Question: In SQL Server 2008 R2 Management Studio, I have set my database to be full-text indexed and ran the command
'''
EXEC sp_fulltext_database 'enable'
'''
along with creating a catalog. When I open the table design mode, and right click the 'Primary Key', then click 'Full-Text Indexes' in the context menu, I add my columns under the 'General' section, but when I go to set it to Active = Yes, it's grayed out.
How can I change this? Here is a screen-shot of what it's looking like.
<URL>

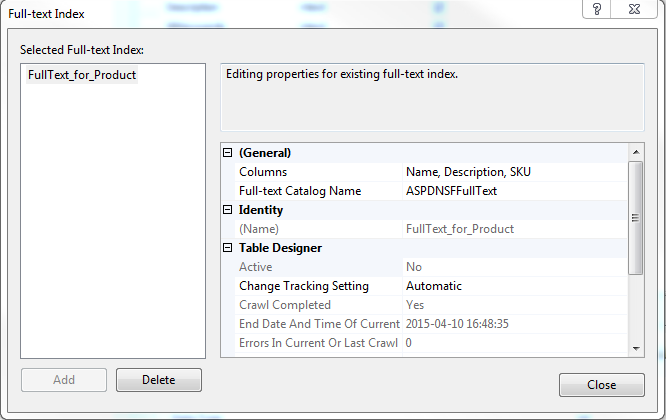
Answer: For some reason you can't enable or disable the full text index from that screen. Instead you have to right-click the table in Object Explorer, then choose .